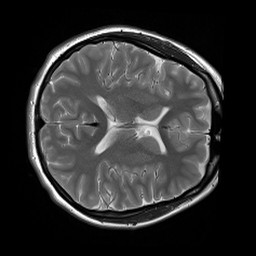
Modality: T2w
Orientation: axial
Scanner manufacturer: siemens
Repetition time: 3.9 s
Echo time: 0.076 s